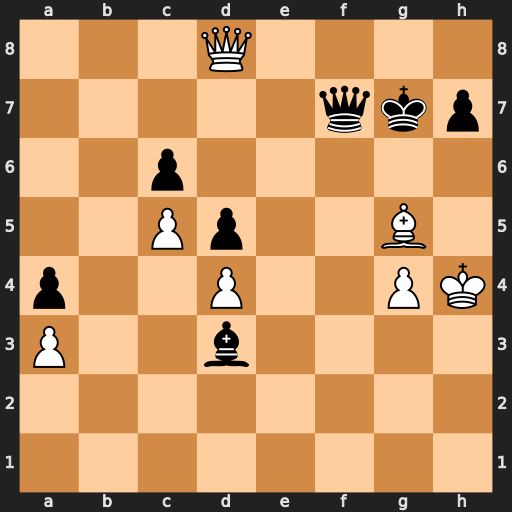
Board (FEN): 3Q4/5qkp/2p5/2Pp2B1/p2P2PK/P2b4/8/8
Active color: w
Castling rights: -
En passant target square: -
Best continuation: Bh6+ Kxh6 Qg5#